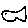
Label: fish